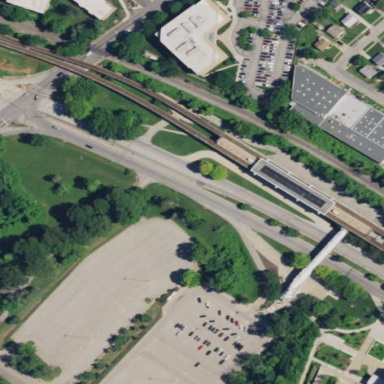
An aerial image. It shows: Platform for public transport and railway.